Interaction volume radius: 5 \u00c5
Interaction volume height: 15 \u00c5
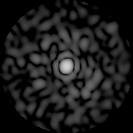
Disorder parameter: 0.8154